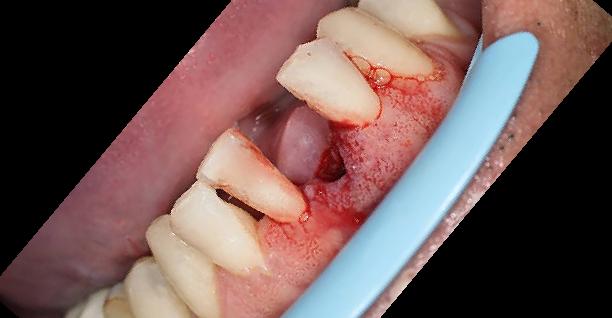
Condition: Gingivitis